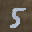
Label: 5